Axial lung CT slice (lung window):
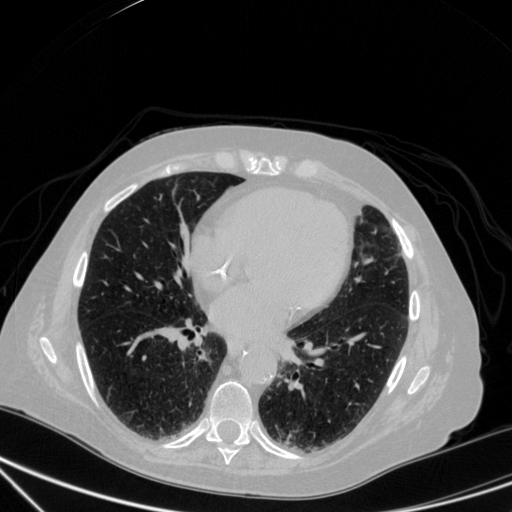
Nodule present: no